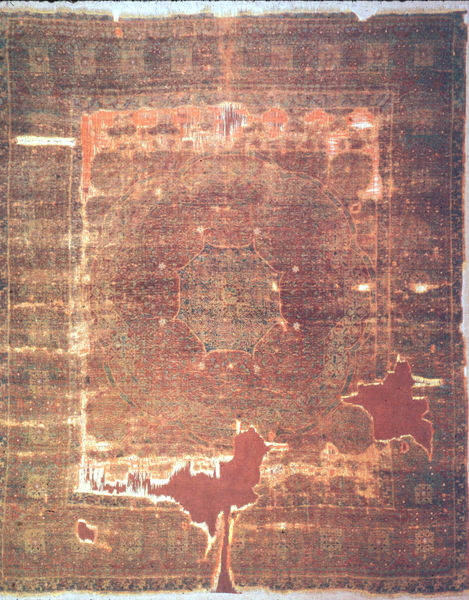
Titel: Mamluken-Teppich aus Kairo, Ägypten (Islam)
Standort: Berlin
Institution: Museum für Islamische Kunst
Schlagwörter: dunkel, weiß, gelb, grün, blumen, braun, hell, mitte, männer, orange, schwarz, rot, tuch, muster, ornament, teppich, alt, leinen, rahmen, boden, fransen, gold, stoff, stoffe, girlande, seide, kreis, rund, garten, ranken, ecke, liegen, risse, formen, linien, figuren, schaden, wandteppich, flicken, handarbeit, wolle, floral, ornamente, verzierung, wandmalerei, streifen, faden, edel, striche, foto, fotografie, alter, buch, eckig, orient, orientalisch, rechteck, linie, form, druck, loch, strich, leinwand, löcher, ranke, fleck, einband, girlanden, ecken, flecken, fragment, kaputt, arabisch, quader, antik, rechteckig, tapisserie, dreck, zerstört, fresko, museum, fäden, teppisch, teuer, gewebe, textil, ornamentik, wandbehang, geometrie, gewebt, quadrat, viereck, garn, perser, weben, motten, ornamnet, weberei, quadratisch, riss, dreckig, perserteppich, schäden, abendland, beschädigt, morgenland, zottel, geknüpft, löchrig, fasern, geflickt, afghanistan, abendländisch, afghane, angora, eingerissen, fehlstellen, flecen, handgeknüpft, handgewebt, morgenländisch, perseteppich, zerrisen, schadstellen, berber, zerschlissen, verschleiß, löscher, wandreppich